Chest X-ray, AP view. Patient: 68 years old, sex F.
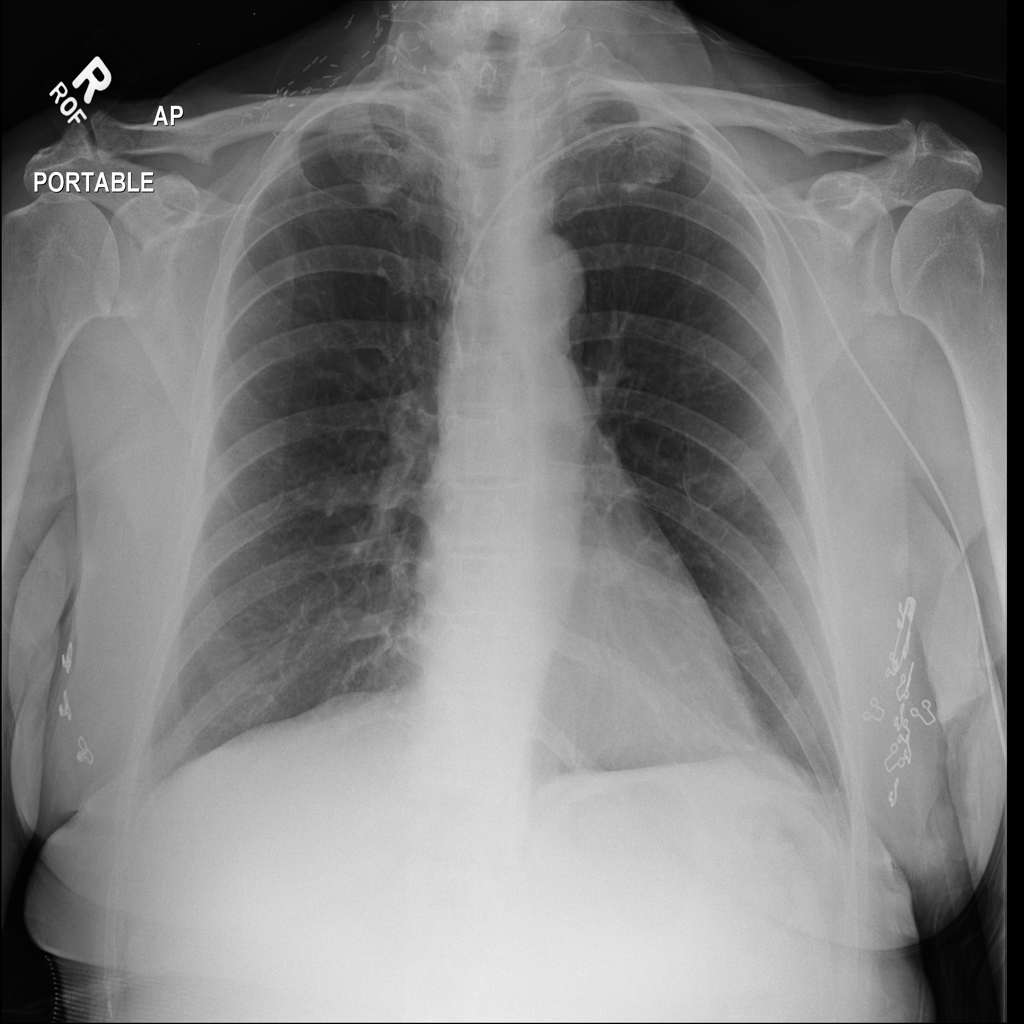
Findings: Pleural_Thickening